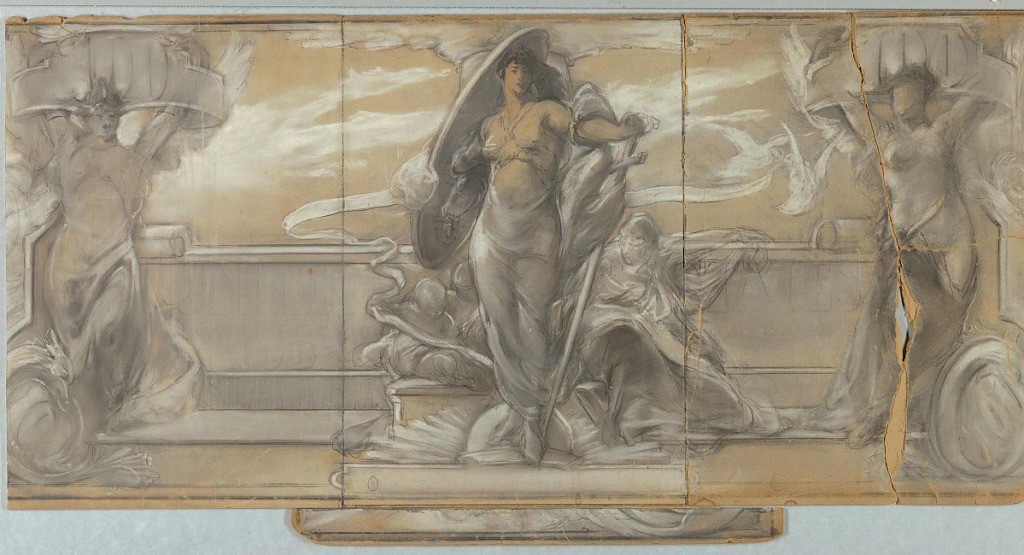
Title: Mural Design
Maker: Walter Shirlaw, American, b. Scotland, 1838–1909
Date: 1875–80
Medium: Charcoal, white chalk, graphite on cardboard
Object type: Drawing
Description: Semi-nude female figure standing at center with shield and sword, and additional seated figures near feet. Standing, winged female figures at left and right with arms raised over head, holding banners or tablets.